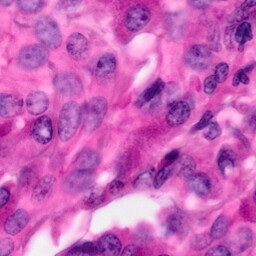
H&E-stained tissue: Pancreatic